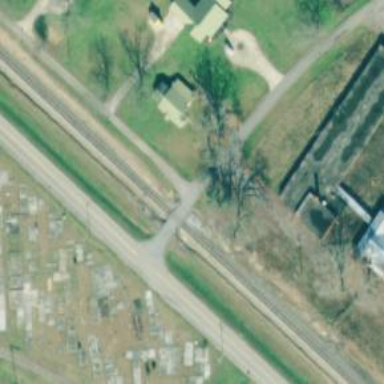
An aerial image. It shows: Railway level crossing.